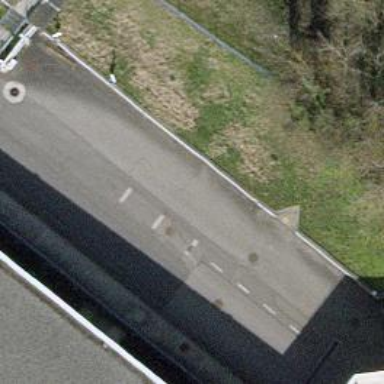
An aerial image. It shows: Lift gate barrier.